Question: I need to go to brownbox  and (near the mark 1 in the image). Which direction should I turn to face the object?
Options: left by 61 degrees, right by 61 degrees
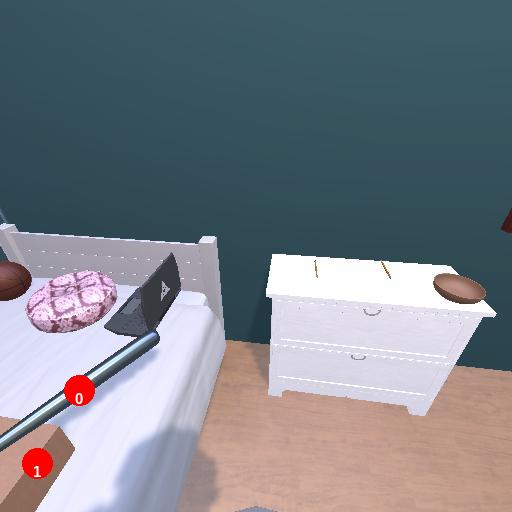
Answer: left by 61 degrees